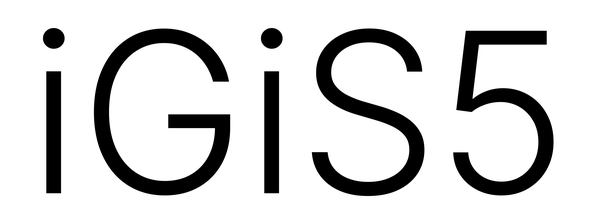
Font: Inter_Light